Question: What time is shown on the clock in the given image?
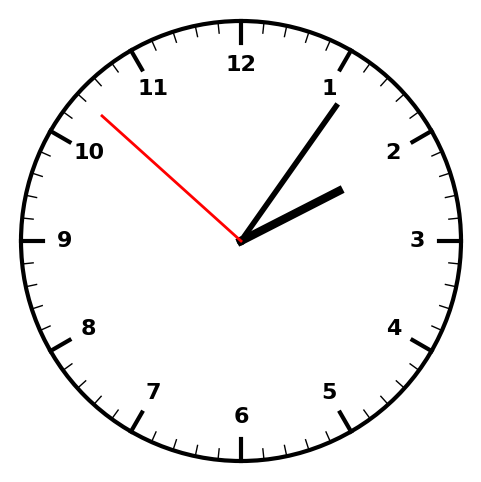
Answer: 02:05:52